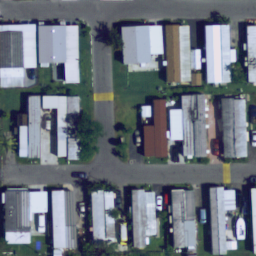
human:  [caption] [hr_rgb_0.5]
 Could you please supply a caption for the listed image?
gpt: Lots of mobile homes with plants surrounded in the mobile home park .

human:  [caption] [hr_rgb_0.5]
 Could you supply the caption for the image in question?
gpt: Many mobile homes are closed to each other in the mobile home park .

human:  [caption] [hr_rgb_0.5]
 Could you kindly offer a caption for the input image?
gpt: Many mobile homes arranged neatly in the mobile home park and some roads go through this area .

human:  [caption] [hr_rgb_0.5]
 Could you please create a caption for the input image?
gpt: Many mobile homes arranged neatly in the mobile home park .

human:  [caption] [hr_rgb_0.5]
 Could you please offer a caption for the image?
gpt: Lots of mobile homes are closed to each other and some roads go through this area .